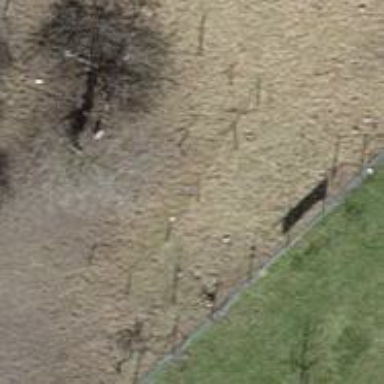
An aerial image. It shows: Urban tree adds touch of nature to the surroundings.